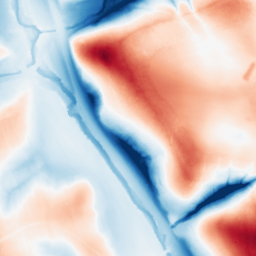
Category: edge_preserving
Decomposition family: guided
Decomposition parameters: radius: 32
eps: 1
Upsampling method: bilinear
Upsampling parameters: scale: 8
Upsampling scale: 8